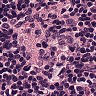
Metastatic tissue present: no